Interaction volume radius: 10 \u00c5
Interaction volume height: 10 \u00c5
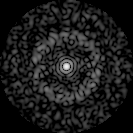
Disorder parameter: 0.8564